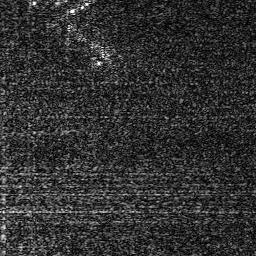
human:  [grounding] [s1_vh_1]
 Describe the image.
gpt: In the satellite image, there is  <ref>1 small ship </ref> <box>[[25, 0, 35, 5, 0]]</box> located at top.